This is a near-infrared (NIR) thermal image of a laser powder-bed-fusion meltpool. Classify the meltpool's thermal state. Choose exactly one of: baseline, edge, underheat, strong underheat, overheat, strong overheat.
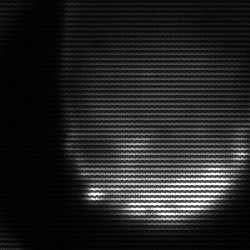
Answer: edge